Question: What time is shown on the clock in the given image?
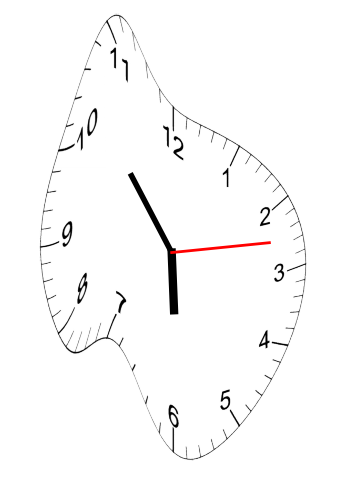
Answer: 05:53:13